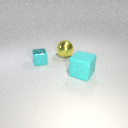
small cyan metal cube in front of large yellow metal sphere